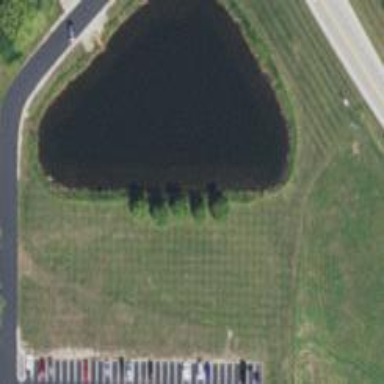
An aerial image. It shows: Pond with natural water.